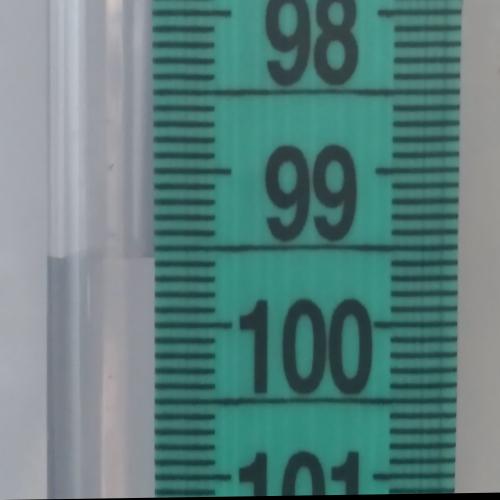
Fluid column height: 99.6 cm